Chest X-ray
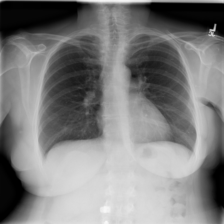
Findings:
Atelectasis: negative
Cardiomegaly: negative
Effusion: negative
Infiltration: negative
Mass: negative
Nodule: negative
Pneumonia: negative
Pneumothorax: negative
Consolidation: negative
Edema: negative
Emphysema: negative
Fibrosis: negative
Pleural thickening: negative
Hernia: negative